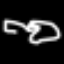
Label: frog